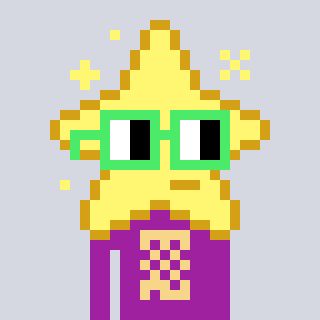
a pixel art character with square light green glasses, a star-shaped head and a magenta-colored body on a cool background